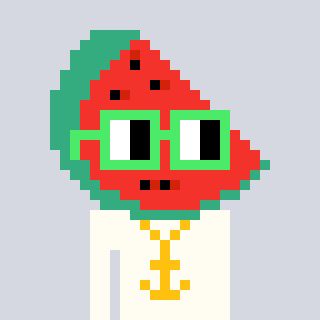
a pixel art character with square light green glasses, a watermelon-shaped head and a grayscale-colored body on a cool background